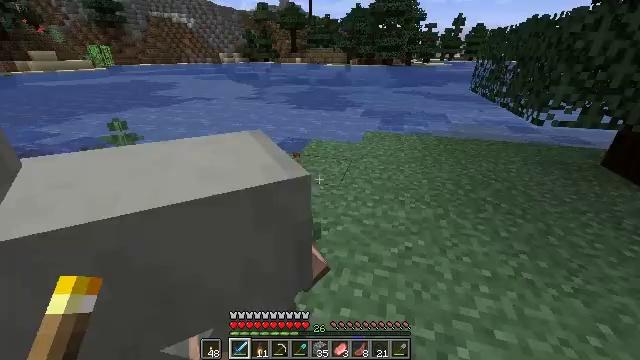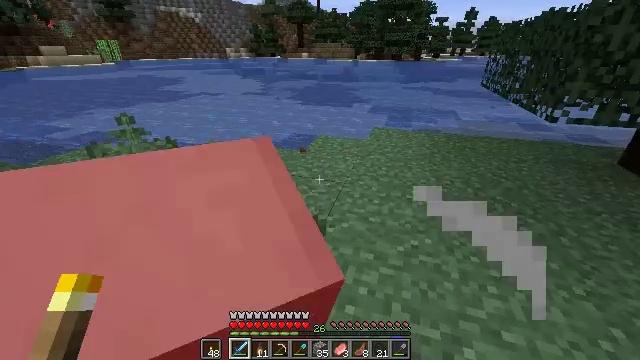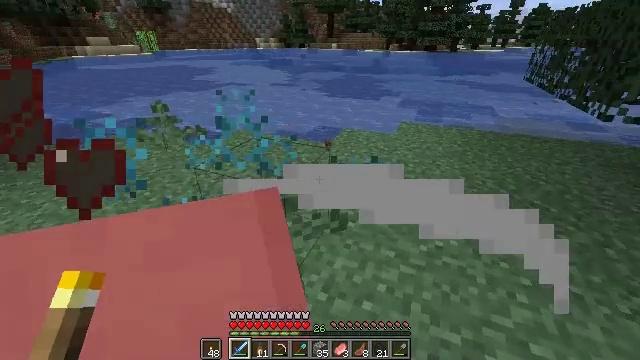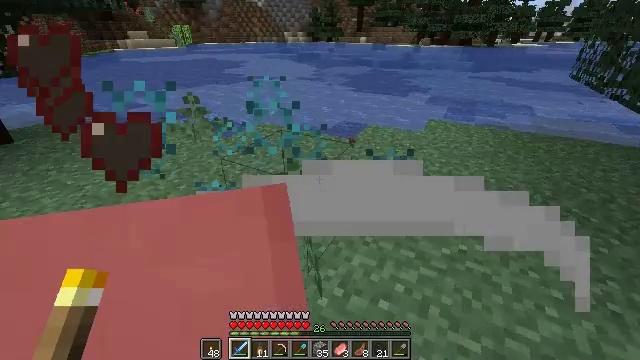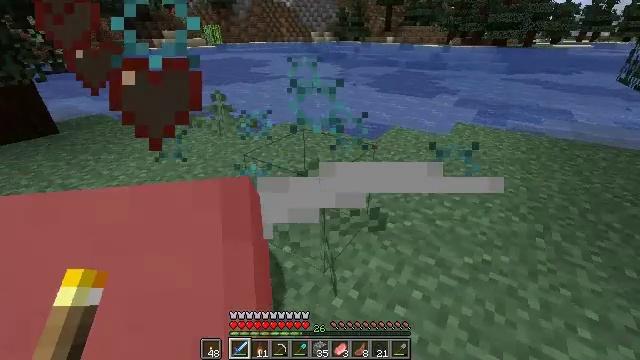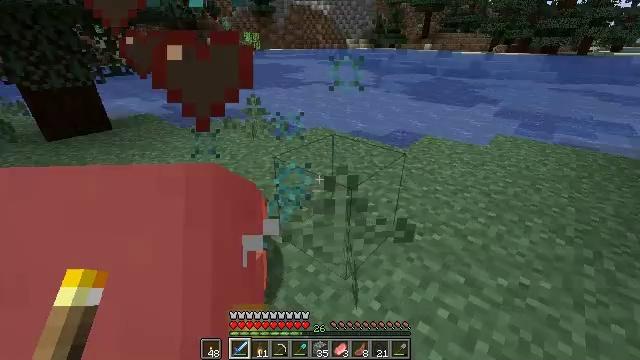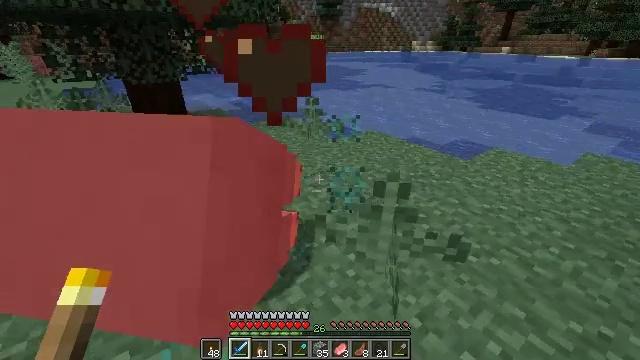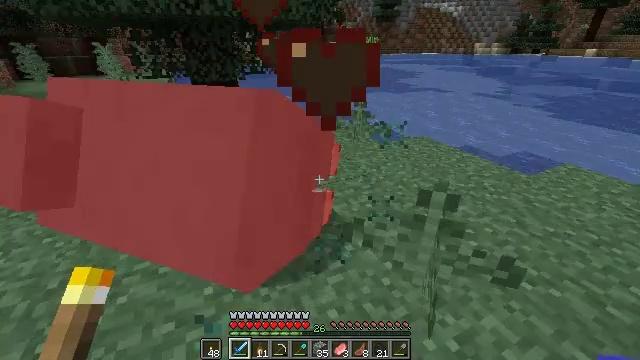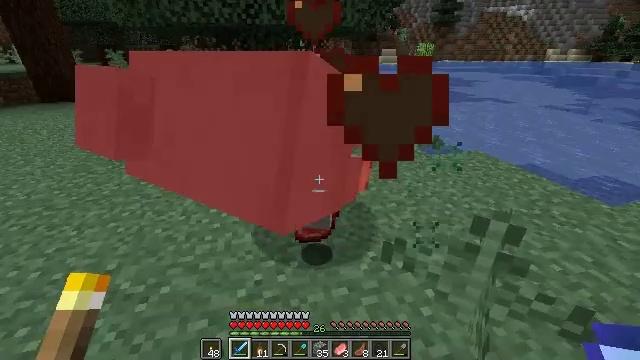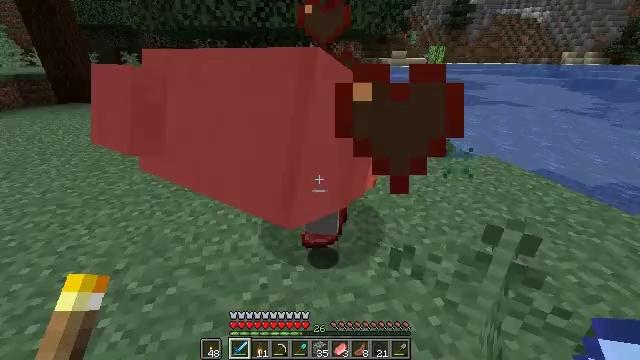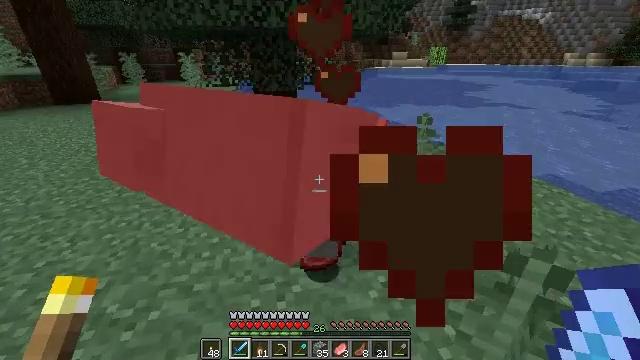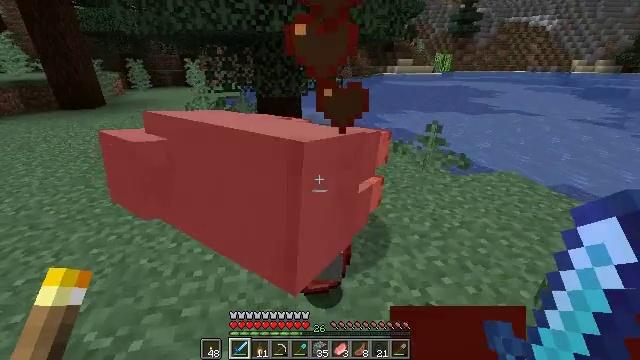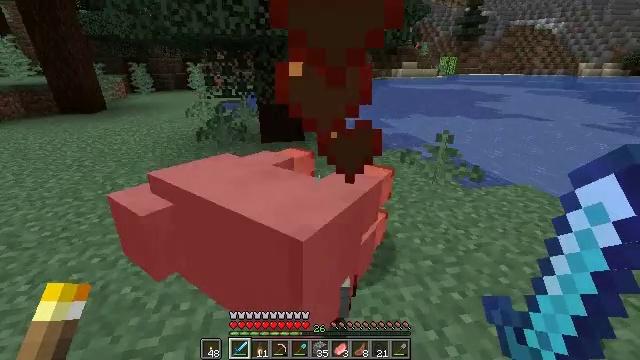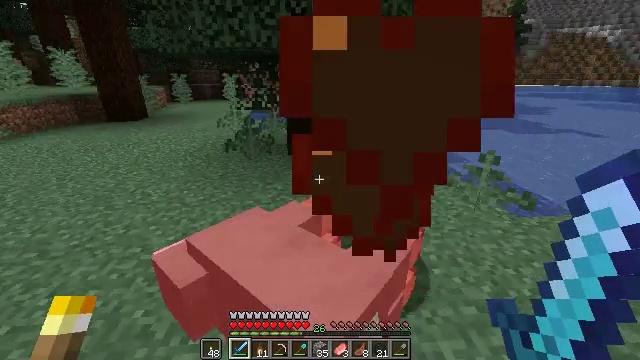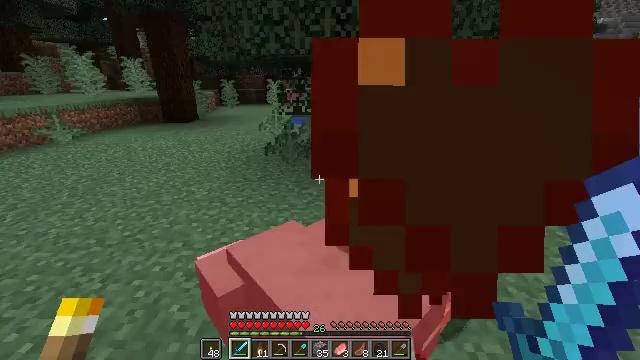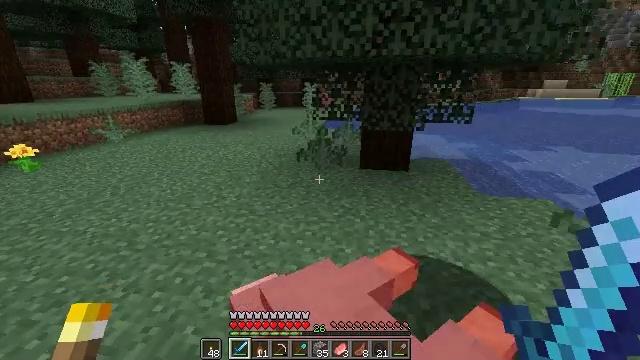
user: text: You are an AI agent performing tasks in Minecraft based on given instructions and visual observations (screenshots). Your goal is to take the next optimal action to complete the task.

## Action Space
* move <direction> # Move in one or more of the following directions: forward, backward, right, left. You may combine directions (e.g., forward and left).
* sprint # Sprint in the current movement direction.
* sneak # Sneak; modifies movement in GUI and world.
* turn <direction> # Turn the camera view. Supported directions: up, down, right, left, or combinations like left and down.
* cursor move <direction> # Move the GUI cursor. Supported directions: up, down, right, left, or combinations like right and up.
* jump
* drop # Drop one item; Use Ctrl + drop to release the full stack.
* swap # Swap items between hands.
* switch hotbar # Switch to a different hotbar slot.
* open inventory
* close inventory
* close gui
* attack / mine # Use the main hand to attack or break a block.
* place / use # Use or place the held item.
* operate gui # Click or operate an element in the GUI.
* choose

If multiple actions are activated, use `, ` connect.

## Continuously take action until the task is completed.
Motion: motion action
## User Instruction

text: Mine the large fern from the ground.
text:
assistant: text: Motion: turn left
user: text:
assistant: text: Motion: turn left and down
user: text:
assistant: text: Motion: turn left and down
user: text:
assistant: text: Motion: turn left
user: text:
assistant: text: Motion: turn left and up
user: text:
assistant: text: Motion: turn left
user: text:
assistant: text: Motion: turn left
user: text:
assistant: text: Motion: move forward, turn left and up
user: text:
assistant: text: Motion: move forward, turn left
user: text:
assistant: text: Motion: move forward
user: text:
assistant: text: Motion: move forward, turn left and up
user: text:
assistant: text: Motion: move forward
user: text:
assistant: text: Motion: move forward, turn left and up
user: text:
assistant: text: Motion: move forward, turn left and up
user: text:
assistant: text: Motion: move forward, turn left
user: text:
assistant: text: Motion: move forward, turn left
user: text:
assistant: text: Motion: move forward, turn left
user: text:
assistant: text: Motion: move forward, turn left and up
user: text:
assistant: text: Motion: move forward, turn left
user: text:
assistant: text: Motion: move forward, sprint, turn left
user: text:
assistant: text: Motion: move forward, sprint, turn left
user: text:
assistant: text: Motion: move forward, sprint
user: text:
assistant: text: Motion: move forward, sprint
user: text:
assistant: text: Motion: move forward, sprint
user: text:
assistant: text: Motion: move forward, sprint
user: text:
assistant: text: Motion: move forward, sprint
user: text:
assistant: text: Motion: move forward, sprint
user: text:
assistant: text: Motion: move forward, sprint
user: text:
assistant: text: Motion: move forward, sprint
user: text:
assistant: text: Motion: move forward, sprint